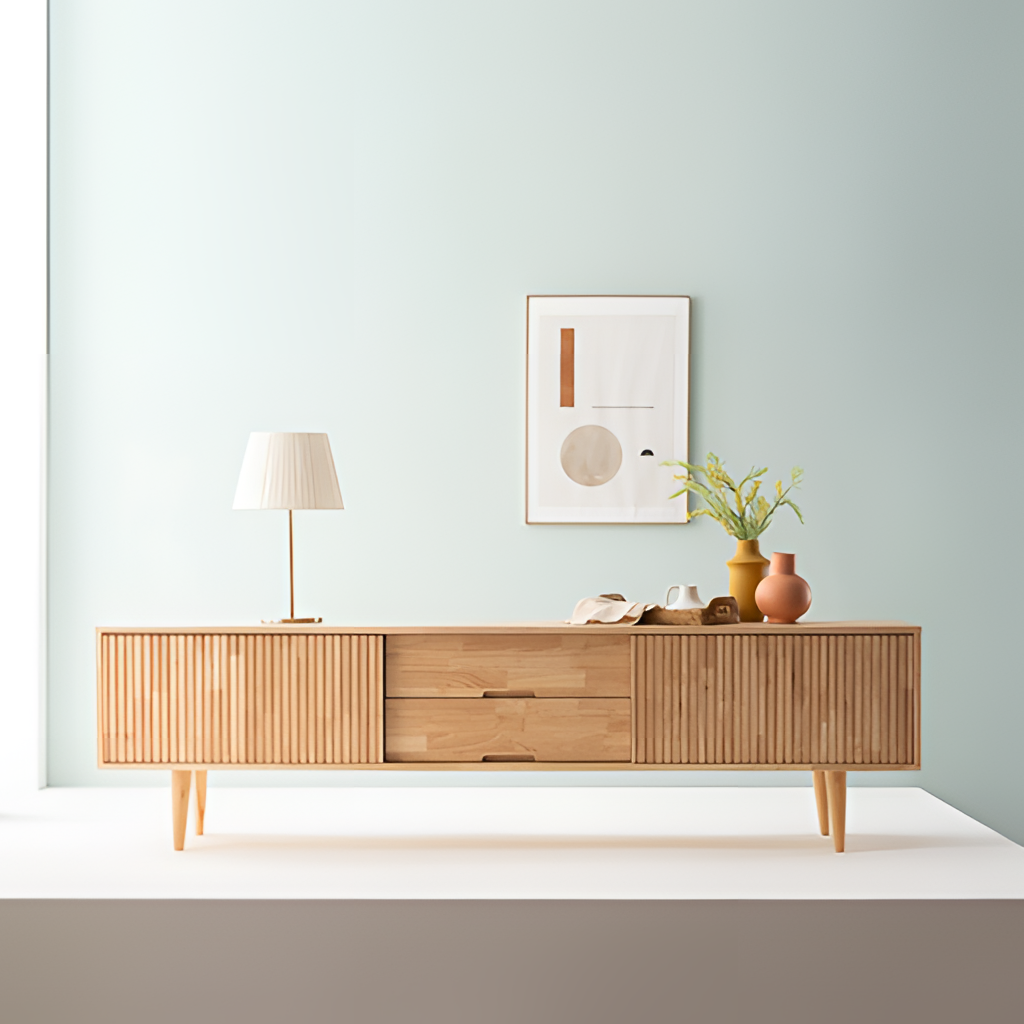
living room, wood sideboard, blue paint wallpaper, with solid pattern, minimalist, wood flooring, with solid pattern